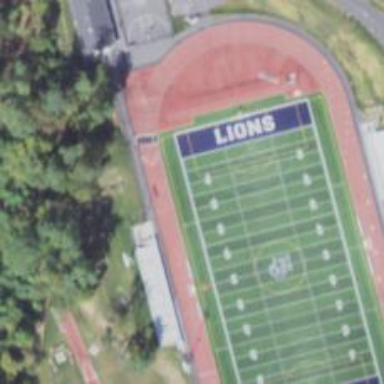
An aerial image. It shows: American football pitch with artificial turf.